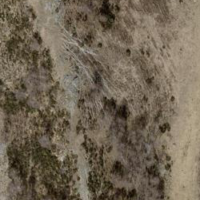
EUNIS habitat code: 23
Species observed at this site:
Primula hirsuta